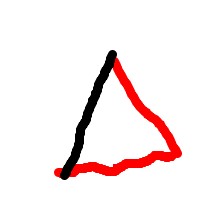
Shape: triangle